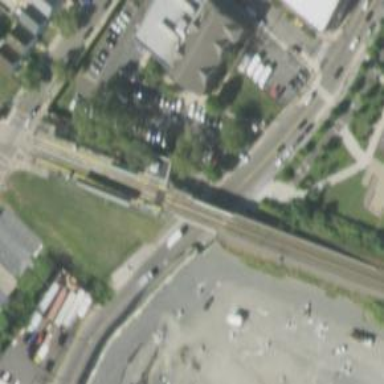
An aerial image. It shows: Railway crossing.